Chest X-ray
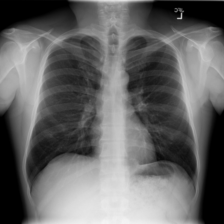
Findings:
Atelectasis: negative
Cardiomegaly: negative
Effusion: negative
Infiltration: negative
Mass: negative
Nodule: negative
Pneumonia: negative
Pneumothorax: negative
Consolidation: negative
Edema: negative
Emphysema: negative
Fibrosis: negative
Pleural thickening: negative
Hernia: negative